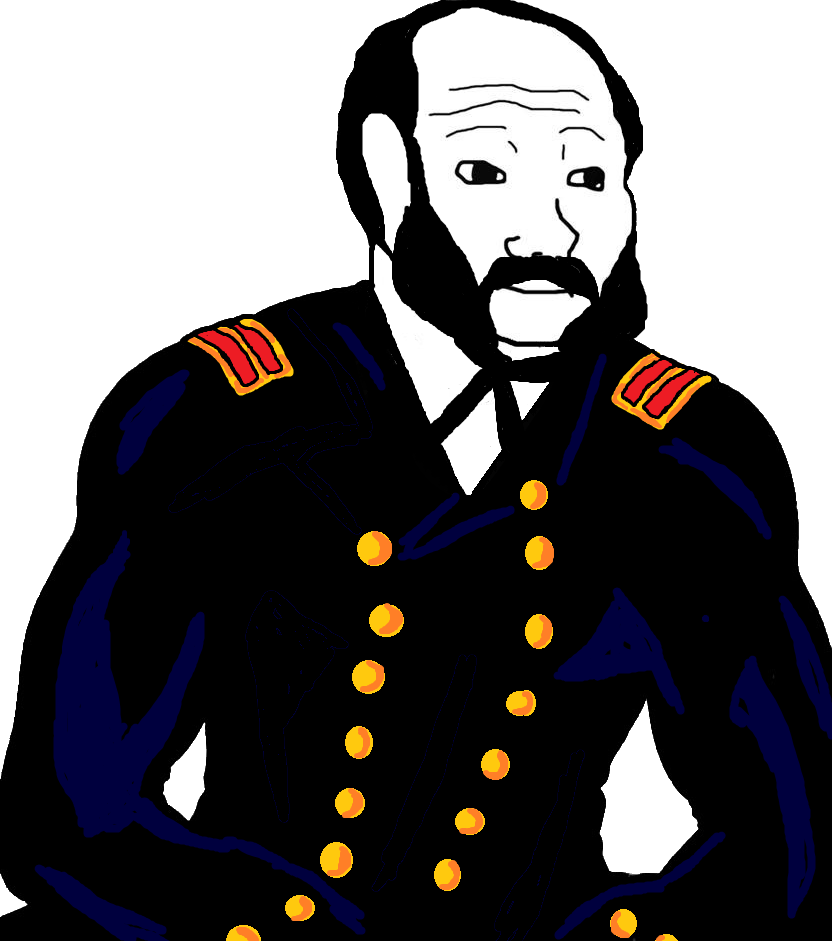
Label: 5_Stronkjak